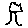
Label: tree